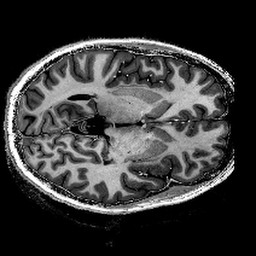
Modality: T1w
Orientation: axial
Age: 26
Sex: female
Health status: healthy
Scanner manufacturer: siemens
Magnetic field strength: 9.4 T
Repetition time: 6 s
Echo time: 0.003 s